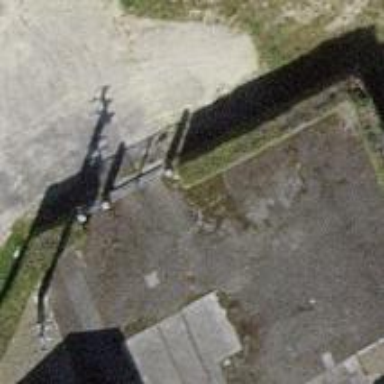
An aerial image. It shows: Gate.